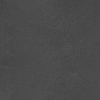
Atmospheric dust classification: dusty